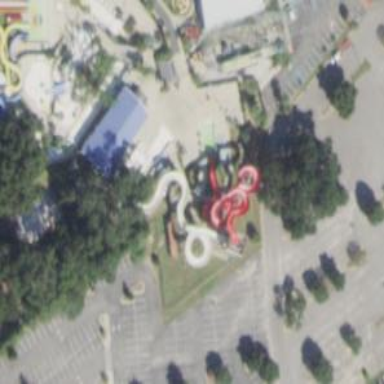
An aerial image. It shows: Water slide attraction.